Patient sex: M
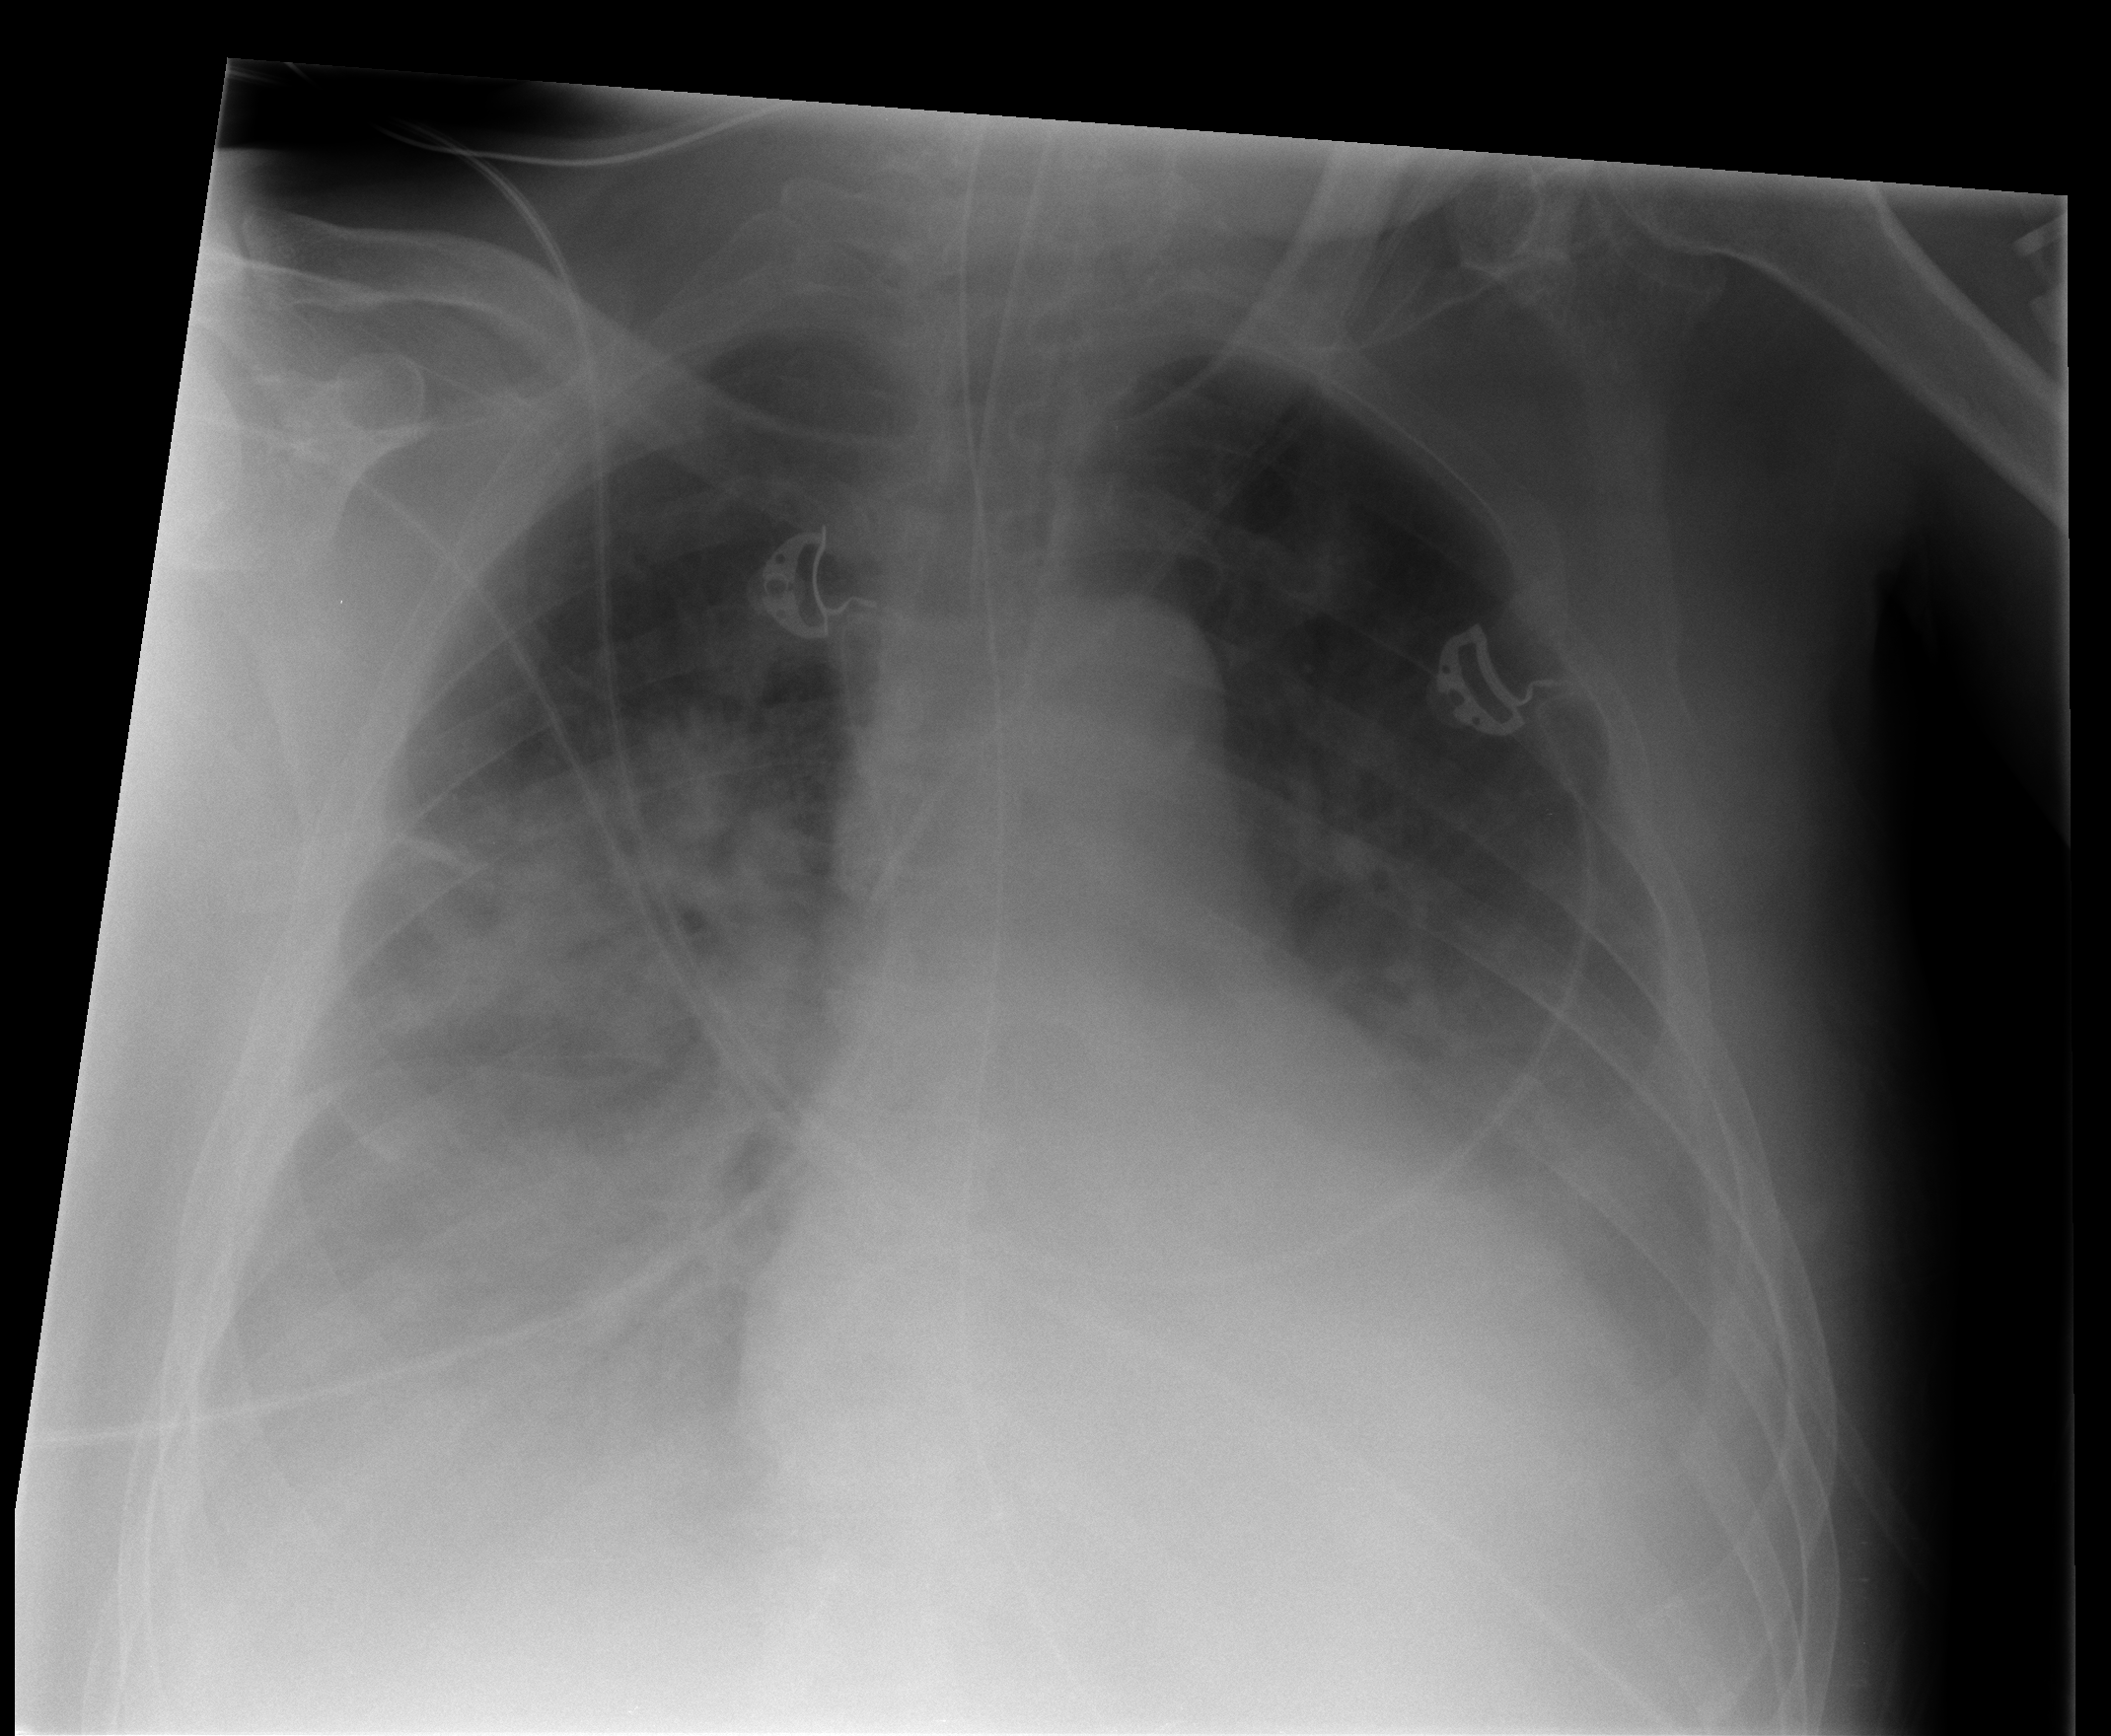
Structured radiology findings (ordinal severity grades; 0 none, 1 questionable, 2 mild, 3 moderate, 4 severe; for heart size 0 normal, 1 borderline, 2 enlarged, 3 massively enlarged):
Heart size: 2
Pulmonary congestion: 3
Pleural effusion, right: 2
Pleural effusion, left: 3
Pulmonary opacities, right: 3
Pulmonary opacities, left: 3
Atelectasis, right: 2
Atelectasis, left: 3